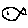
Label: fish